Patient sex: M
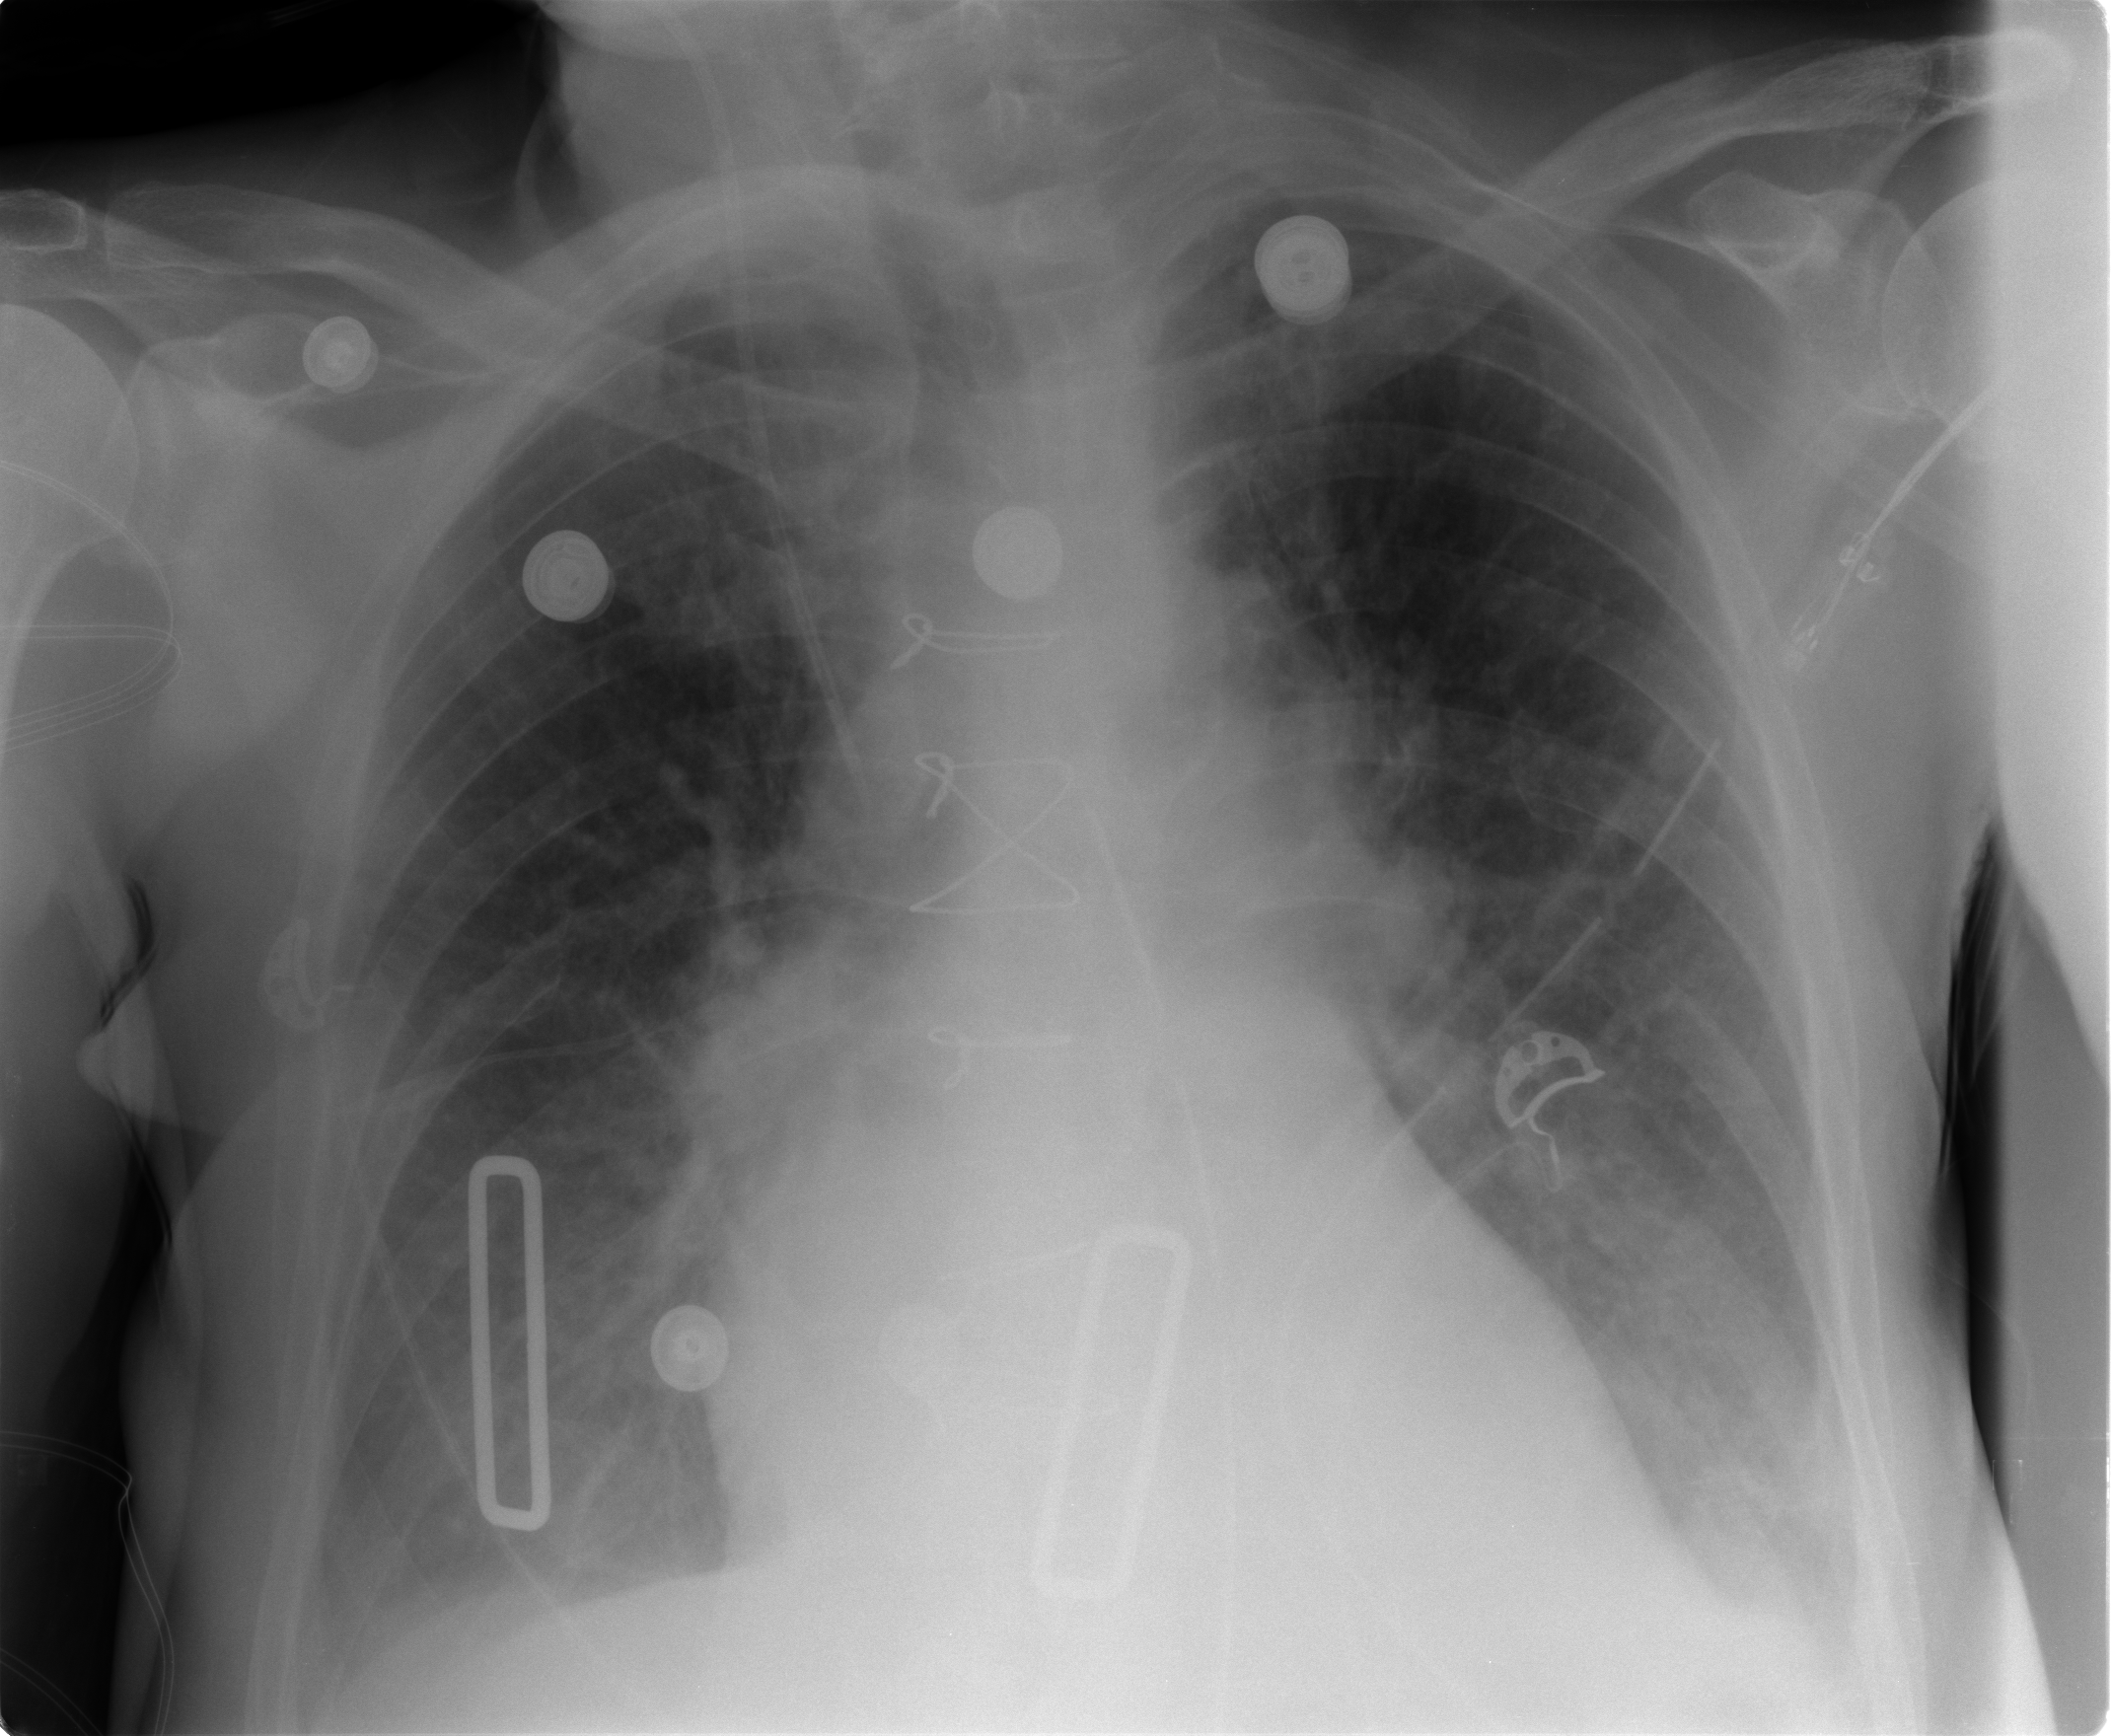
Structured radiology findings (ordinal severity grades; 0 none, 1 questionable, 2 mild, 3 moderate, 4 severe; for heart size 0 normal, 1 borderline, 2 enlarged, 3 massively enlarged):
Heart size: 1
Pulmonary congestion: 2
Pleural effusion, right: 2
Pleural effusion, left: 2
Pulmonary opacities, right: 0
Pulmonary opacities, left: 0
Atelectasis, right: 2
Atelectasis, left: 2